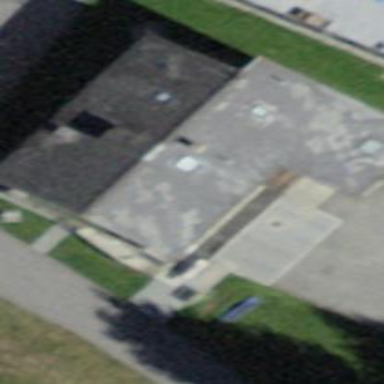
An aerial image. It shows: Building with tiled roof.